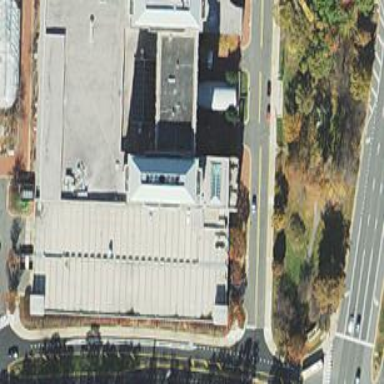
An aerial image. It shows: Commercial building.